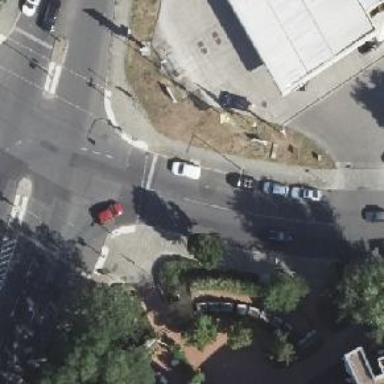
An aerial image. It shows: Road with traffic signals controlling the flow of traffic.